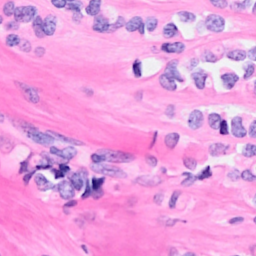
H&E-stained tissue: Breast